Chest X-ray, PA view. Patient: 52 years old, sex M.
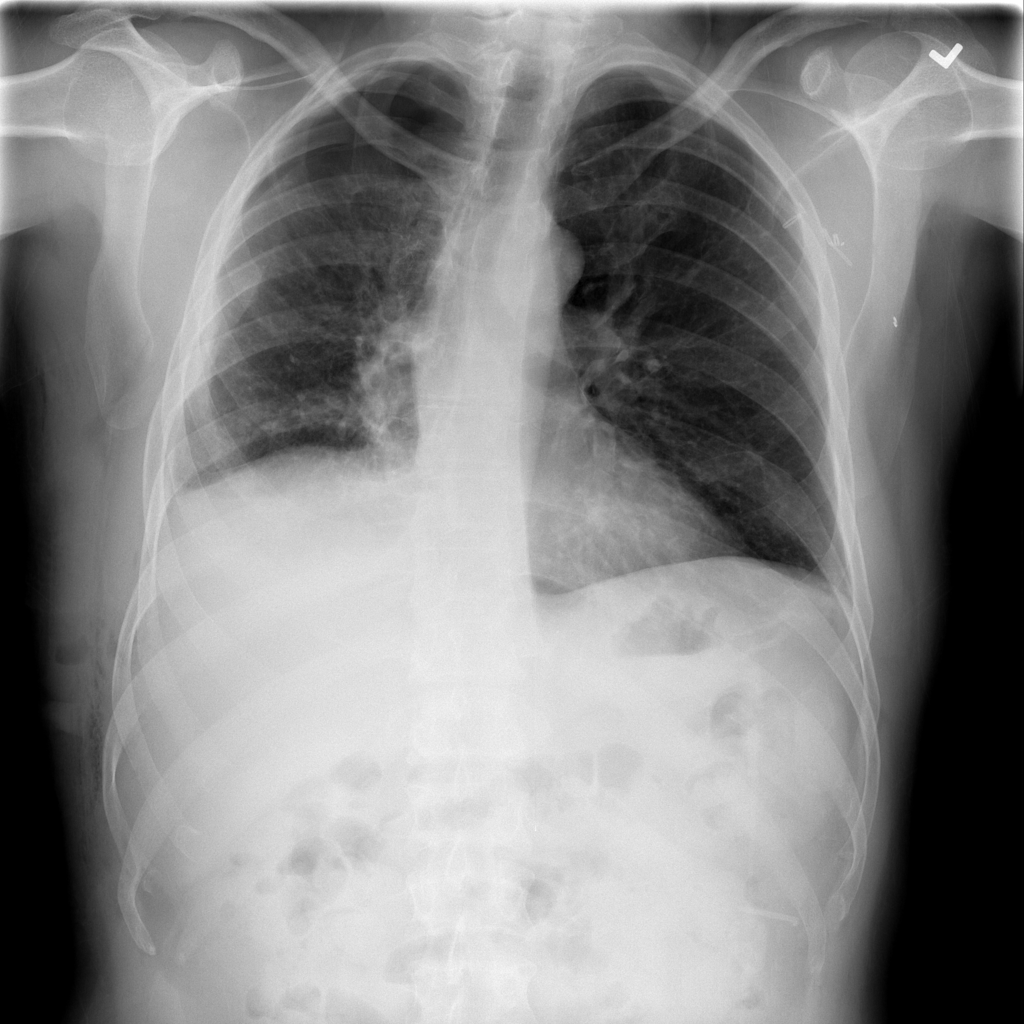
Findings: Effusion, Pneumothorax